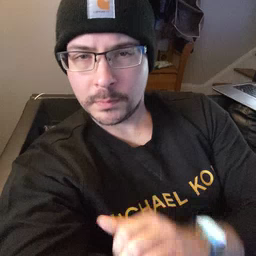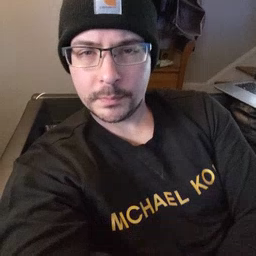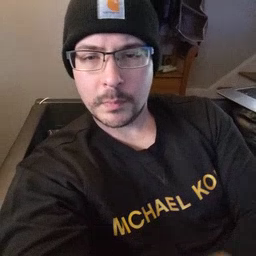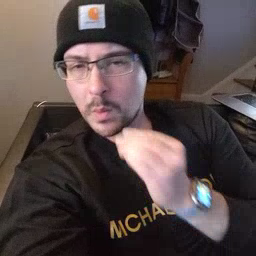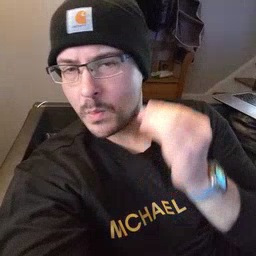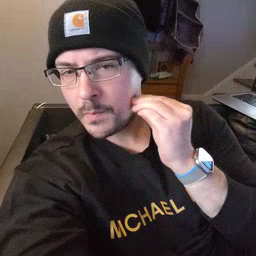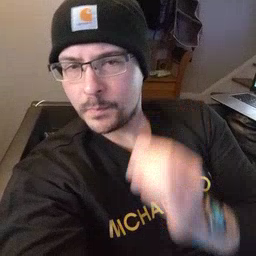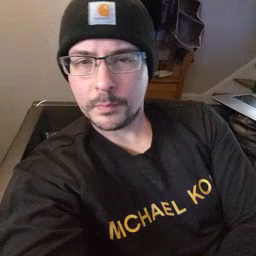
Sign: home